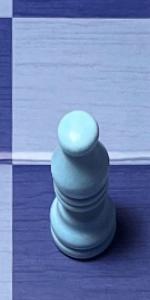
Label: Bishop_White